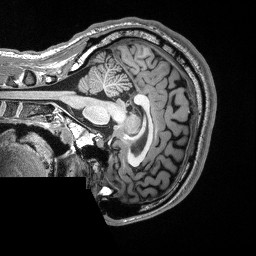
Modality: T1w
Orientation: sagittal
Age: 25
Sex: male